Interaction volume radius: 5 \u00c5
Interaction volume height: 30 \u00c5
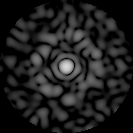
Disorder parameter: 0.8557